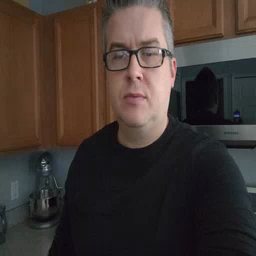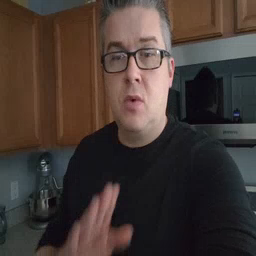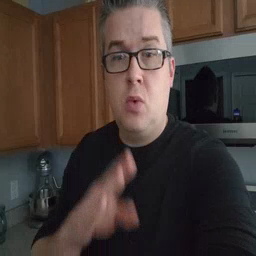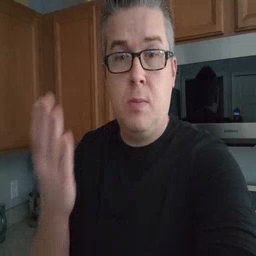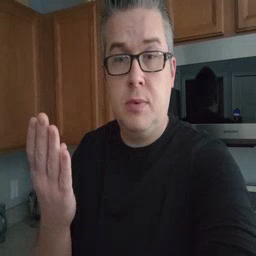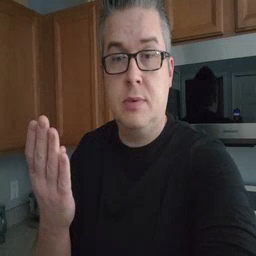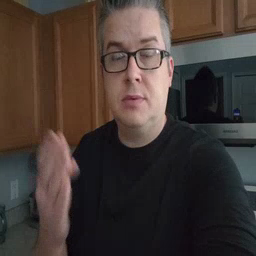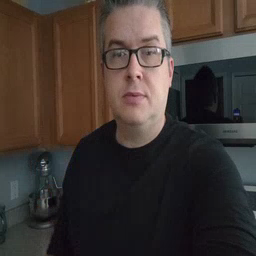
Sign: open